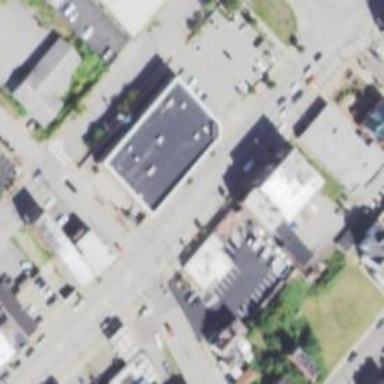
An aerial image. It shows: Building.